Question: I have a 'TbGridview' which displays some data using a 'CActiveDataProvider' source. Code is as follows:
'''
$this->widget('bootstrap.widgets.TbGridView', array(
'type' => 'striped bordered condensed small',
'id' => 'event-grid',
'template' => '{items}',
'dataProvider' => Event::model()->getAssignedEvents(),
'columns' => array(
array(
'name' => 'Event Name',
'type' => 'raw',
'value' => 'CHtml::link(CHtml::encode("$data->name"),
array("//callround/index","event"=>$data->event_id))',
),
array(
'htmlOptions' => array('width' => '100'),
'name' => 'Progress',
'type' => 'raw',
'value' => function() {
echo TbHtml::stackedProgressBar(array(
array('color' => TbHtml::PROGRESS_COLOR_SUCCESS, 'width' => 35),
));
},
),
),
));
'''
First column has a URL and second column has a TbHtml::stackedProgressBar. I have hard-coded the percentage of the progress bar (as 35) & it looks like this at the moment.

I can't figure out a way to set the progress percentage dynamically. I have a function get the progress as follows:
'''
function GetCallroundProgress($event_id)
'''
I want to dynamically set the progress in a way, possibly as follows:
'''
echo TbHtml::stackedProgressBar(array(
array('color' => TbHtml::PROGRESS_COLOR_SUCCESS,
'width' => GetCallroundProgress($event_id)),
'''
But how can I get the 'event_id' within the 'TbGridView'
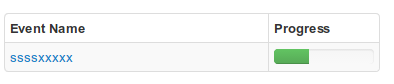
Answer: Okay, it was a rather stupid question. But I'll anyway post the answer so some noob like me would find it useful someday.
In my code I have to pass the '$data' variable in to the function where I draw the progress bar:
'''
array(
'htmlOptions' => array('width' => '100'),
'name' => 'Progress',
'type' => 'raw',
'value' => function($data) {
echo TbHtml::stackedProgressBar(array(
array('color' => TbHtml::PROGRESS_COLOR_SUCCESS, 'width' => Globals::GetCallroundProgress($data->event_id)),
));
},
),
'''
Then I can use whatever value '$data' holds within the function- In my case I can use
'$data->event_id'